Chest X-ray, PA view. Patient: 40 years old, sex M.
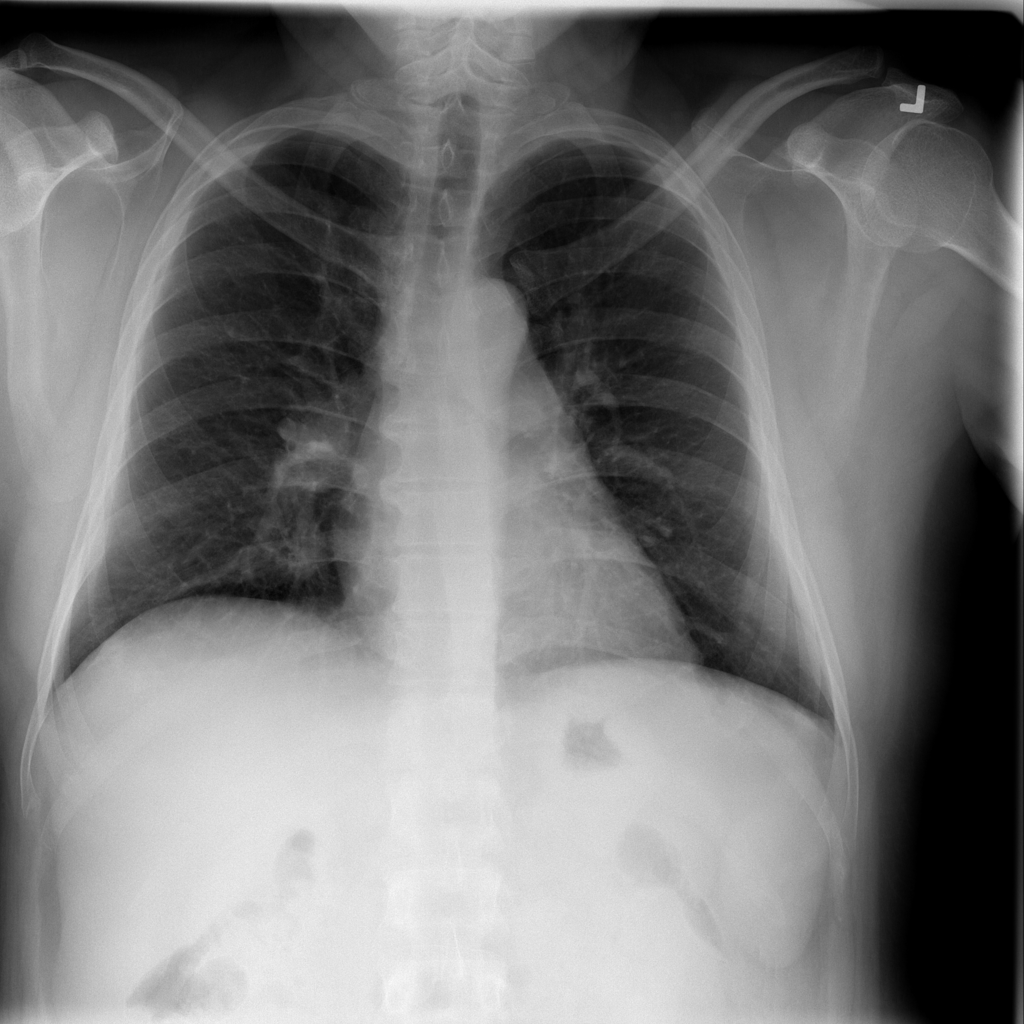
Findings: No Finding